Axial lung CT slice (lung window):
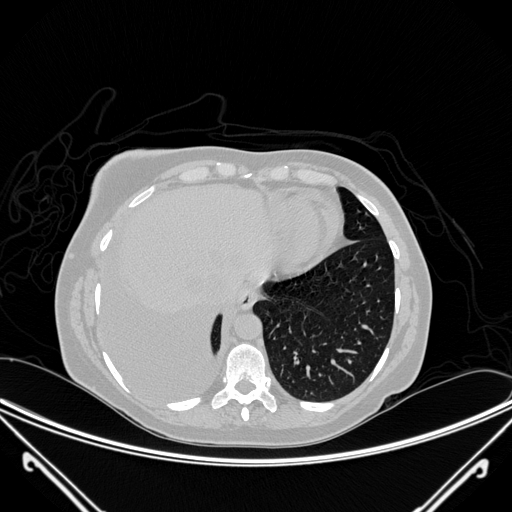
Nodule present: no